Question: I have a this view for an activity in my android app:
'''
<?xml version="1.0" encoding="utf-8"?>
<ScrollView xmlns:android="http://schemas.android.com/apk/res/android"
android:layout_width="match_parent"
android:layout_height="match_parent" >
<LinearLayout
android:layout_width="match_parent"
android:layout_height="wrap_content"
android:orientation="vertical" >
<FrameLayout
android:layout_width="match_parent"
android:layout_height="wrap_content">
<LinearLayout
android:layout_width="match_parent"
android:layout_height="wrap_content"
android:layout_marginLeft="6dp"
android:layout_marginRight="6dp"
android:layout_marginTop="4dp"
android:layout_marginBottom="4dp"
android:orientation="vertical"
android:background="@drawable/bg_card">
<!-- Card Contents go here -->
<TextView
android:id="@+id/breweryTitle"
android:layout_width="fill_parent"
android:layout_height="wrap_content"
android:ems="10"
android:textSize="20sp"
android:textStyle = "bold"
android:padding="5dip"
>
</TextView>
<ImageView android:id="@+id/breweryImage"
android:layout_height="wrap_content"
android:layout_width="fill_parent"
android:layout_margin="10dip"/>
</LinearLayout >
</FrameLayout>
<TableLayout
android:id="@+id/tableLayout2"
android:layout_width="match_parent"
android:layout_height="match_parent"
android:layout_gravity="center_horizontal"
android:shrinkColumns="*"
android:stretchColumns="*">
<FrameLayout
android:layout_width="match_parent"
android:layout_height="wrap_content">
<LinearLayout
android:layout_width="match_parent"
android:layout_height="wrap_content"
android:layout_marginLeft="6dp"
android:layout_marginRight="6dp"
android:layout_marginTop="4dp"
android:layout_marginBottom="4dp"
android:orientation="vertical"
android:background="@drawable/bg_card">
<!-- Card Contents go here -->
<LinearLayout
android:orientation="horizontal"
android:layout_width="match_parent"
android:layout_height="wrap_content">
<TextView
android:id="@+id/breweryEstablished"
android:layout_width="fill_parent"
android:layout_height="wrap_content"
android:ems="10"
android:text="Year Established: "
android:textSize="20sp"
android:textStyle = "bold"
android:padding="5dip"
>
</TextView>
<TextView
android:id="@+id/yearTitle"
android:layout_width="fill_parent"
android:layout_height="wrap_content"
android:ems="10"
android:text=""
android:textSize="20sp"
android:padding="5dip"
>
</TextView>
</LinearLayout>
</LinearLayout >
</FrameLayout>
</TableLayout>
<FrameLayout
android:layout_width="match_parent"
android:layout_height="wrap_content">
<LinearLayout
android:layout_width="match_parent"
android:layout_height="wrap_content"
android:layout_marginLeft="6dp"
android:layout_marginRight="6dp"
android:layout_marginTop="4dp"
android:layout_marginBottom="4dp"
android:orientation="vertical"
android:background="@drawable/bg_card">
<!-- Card Contents go here -->
<TextView
android:id="@+id/beerDescriptionTitle2"
android:textStyle = "bold"
android:layout_width="fill_parent"
android:layout_height="wrap_content"
android:ems="10"
android:textSize="20sp"
android:text="Description:"
android:padding="5dip"
></TextView>
<TextView
android:id="@+id/breweryDescription"
android:layout_width="fill_parent"
android:layout_height="wrap_content"
android:ems="10"
android:textSize="15sp"
android:padding="5dip"
></TextView>
</LinearLayout >
</FrameLayout>
<FrameLayout
android:layout_width="match_parent"
android:layout_height="wrap_content">
<LinearLayout
android:layout_width="match_parent"
android:layout_height="wrap_content"
android:layout_marginLeft="6dp"
android:layout_marginRight="6dp"
android:layout_marginTop="4dp"
android:layout_marginBottom="4dp"
android:orientation="vertical"
android:background="@drawable/bg_card">
<!-- Card Contents go here -->
<LinearLayout
android:layout_width="wrap_content"
android:layout_height="fill_parent"
android:layout_gravity="center"
android:orientation="horizontal"
>
<Button
android:layout_width="fill_parent"
android:layout_height="wrap_content"
android:text="All Beers"
android:id="@+id/button"
android:onClick="getAllBeers"/>
<Button
android:layout_width="wrap_content"
android:layout_height="wrap_content"
android:text="Top Beers"
android:id="@+id/button2"
android:onClick="getTopBeers"
/>
<Button
android:layout_width="wrap_content"
android:layout_height="wrap_content"
android:text="Your Beers"
android:id="@+id/button2"
android:onClick="getYourTopBeers"
/>
</LinearLayout>
<Button
android:layout_width="match_parent"
android:layout_height="wrap_content"
android:text="Directions to Brewery"
android:id="@+id/button2"
android:onClick="getDirections"
/>
</LinearLayout >
</FrameLayout>
</LinearLayout>
</ScrollView>
'''
and it produces this effect:

What I want to occur is the year to show up next to the "Year Established:" which is why I have its liniearLayout horizontal. When I make it vertical the year shows up underneath it, but when I switch to horizontal the year does not show up at all, as shown in the above picture.
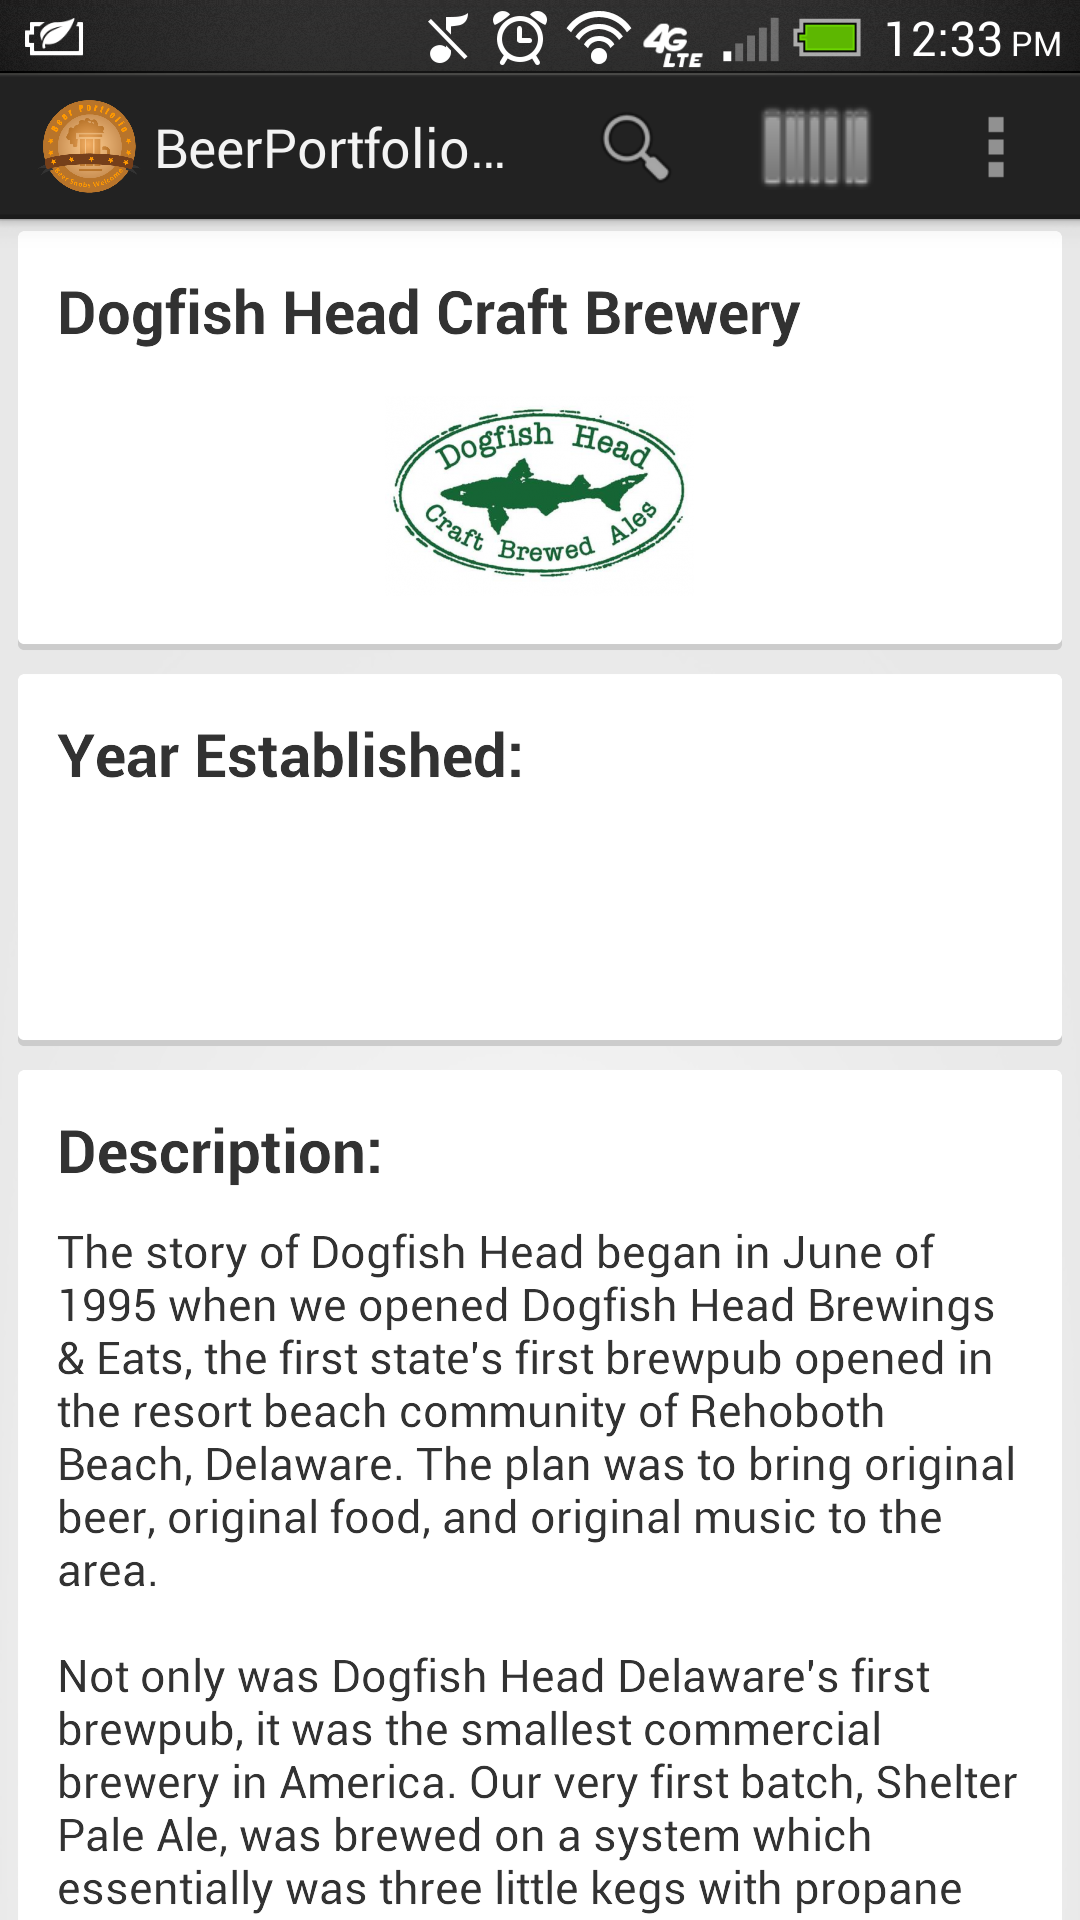
Answer: This is because you have given 'breweryEstablished' 'textView' 'width' as 'fill_parent',Change it to 'wrap_content' for both 'textView'
Try this
'''
<LinearLayout
android:orientation="horizontal"
android:layout_width="match_parent"
android:layout_height="wrap_content">
<TextView
android:id="@+id/breweryEstablished"
android:layout_width="wrap_content"
android:layout_height="wrap_content"
android:ems="10"
android:layout_weight=".5"
android:text="Year Established: "
android:textSize="20sp"
android:textStyle = "bold"
android:padding="5dip"
>
</TextView>
<TextView
android:id="@+id/yearTitle"
android:layout_width="wrap_content"
android:layout_height="wrap_content"
android:ems="10"
android:text=""
android:layout_weight=".5"
android:textSize="20sp"
android:padding="5dip"
>
</TextView>
'''
This should work